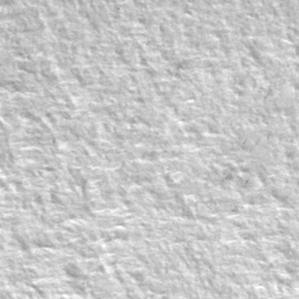
Label: frost